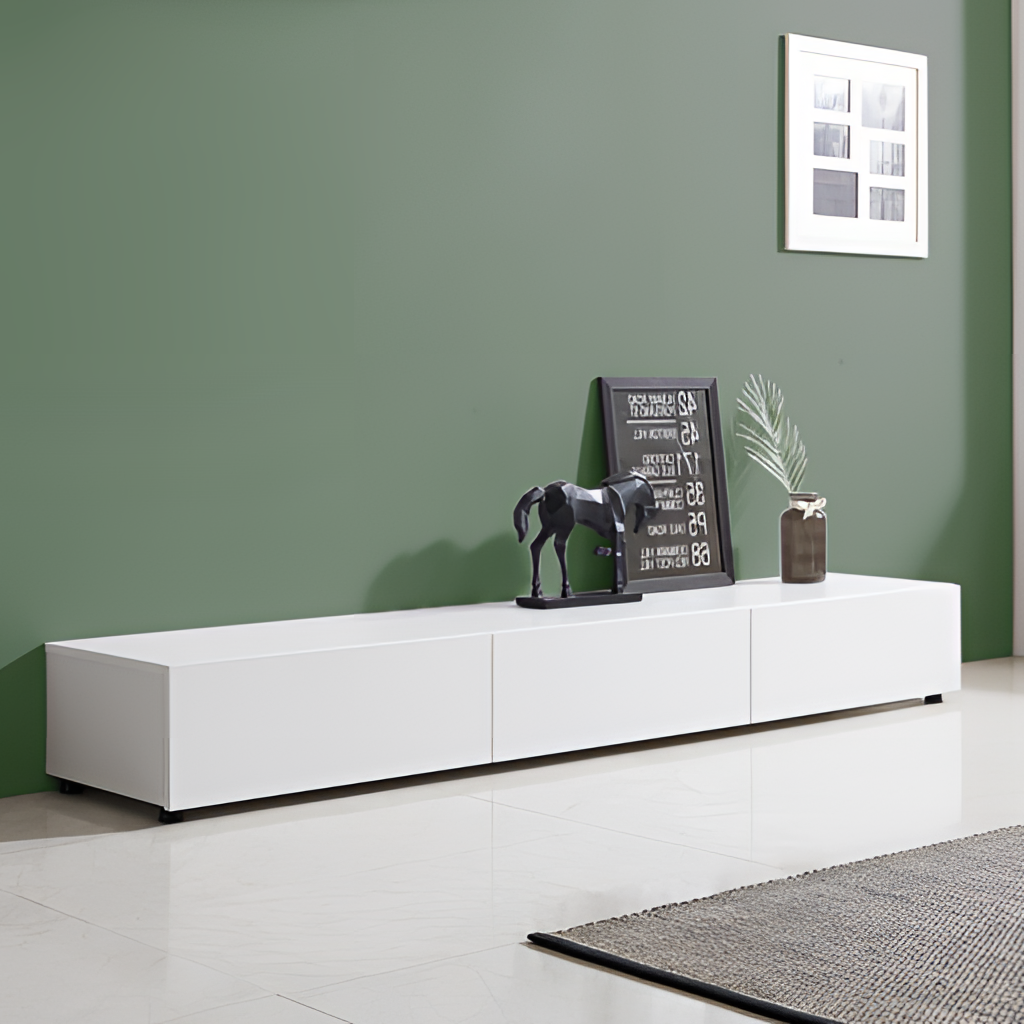
white wood media console, living room, white tile flooring, with large square pattern, contemporary, paint wallpaper, with solid pattern